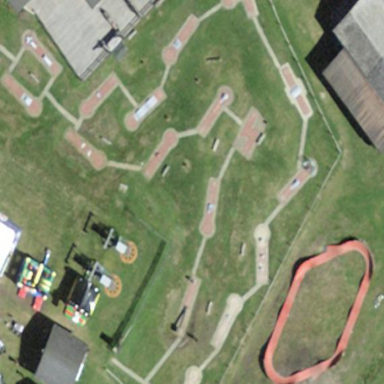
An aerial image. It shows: Miniature golf course.